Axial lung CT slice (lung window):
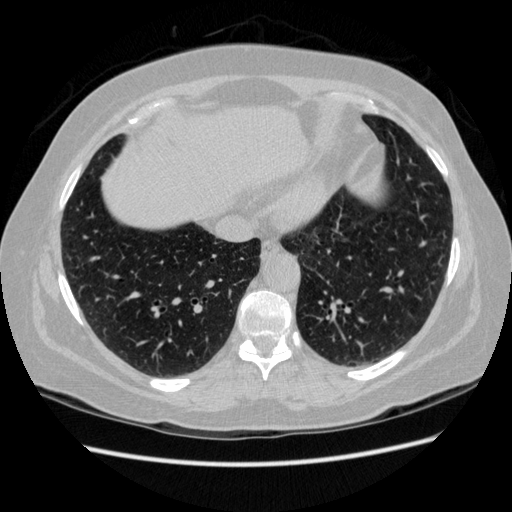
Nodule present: no